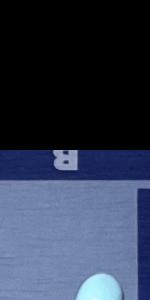
Label: Empty